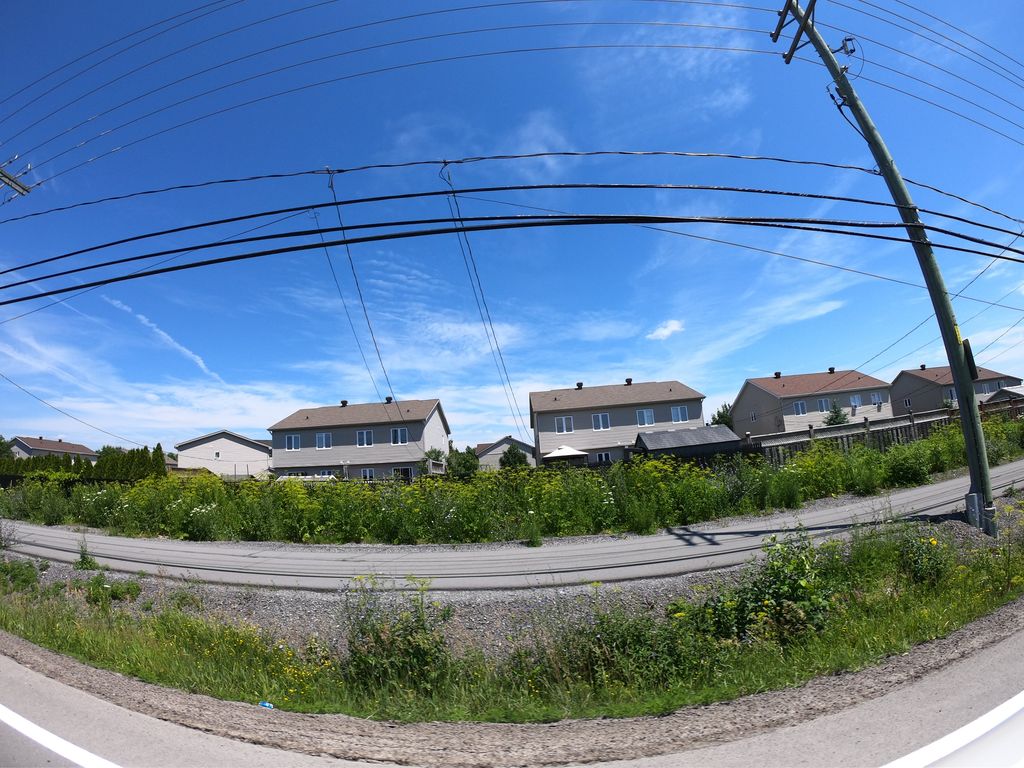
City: ottawa-gatineau